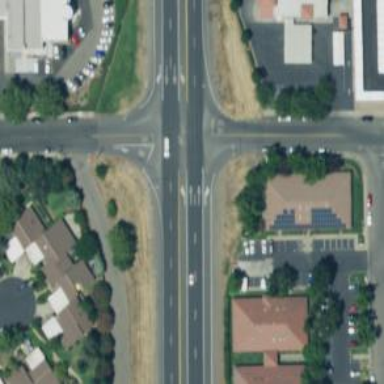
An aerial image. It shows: Road with stop sign.